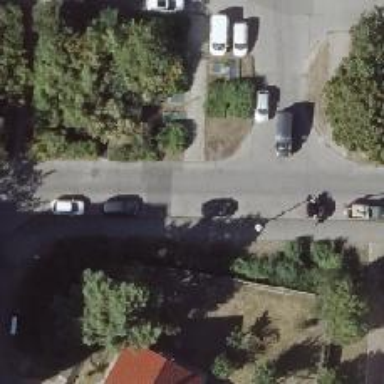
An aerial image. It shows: Footway with concrete surface.